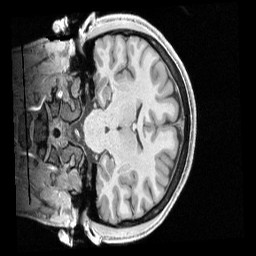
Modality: T1w
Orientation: coronal
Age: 23
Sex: male
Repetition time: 2.4 s
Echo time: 0.00222 s